Brain MRI, t1w sequence, axial 2D slice.
Patient: age 25, sex F, weight 78 kg, height 1.78 m
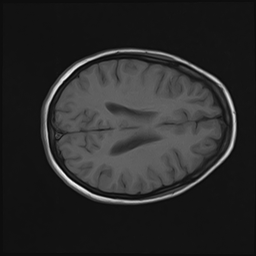